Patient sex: M
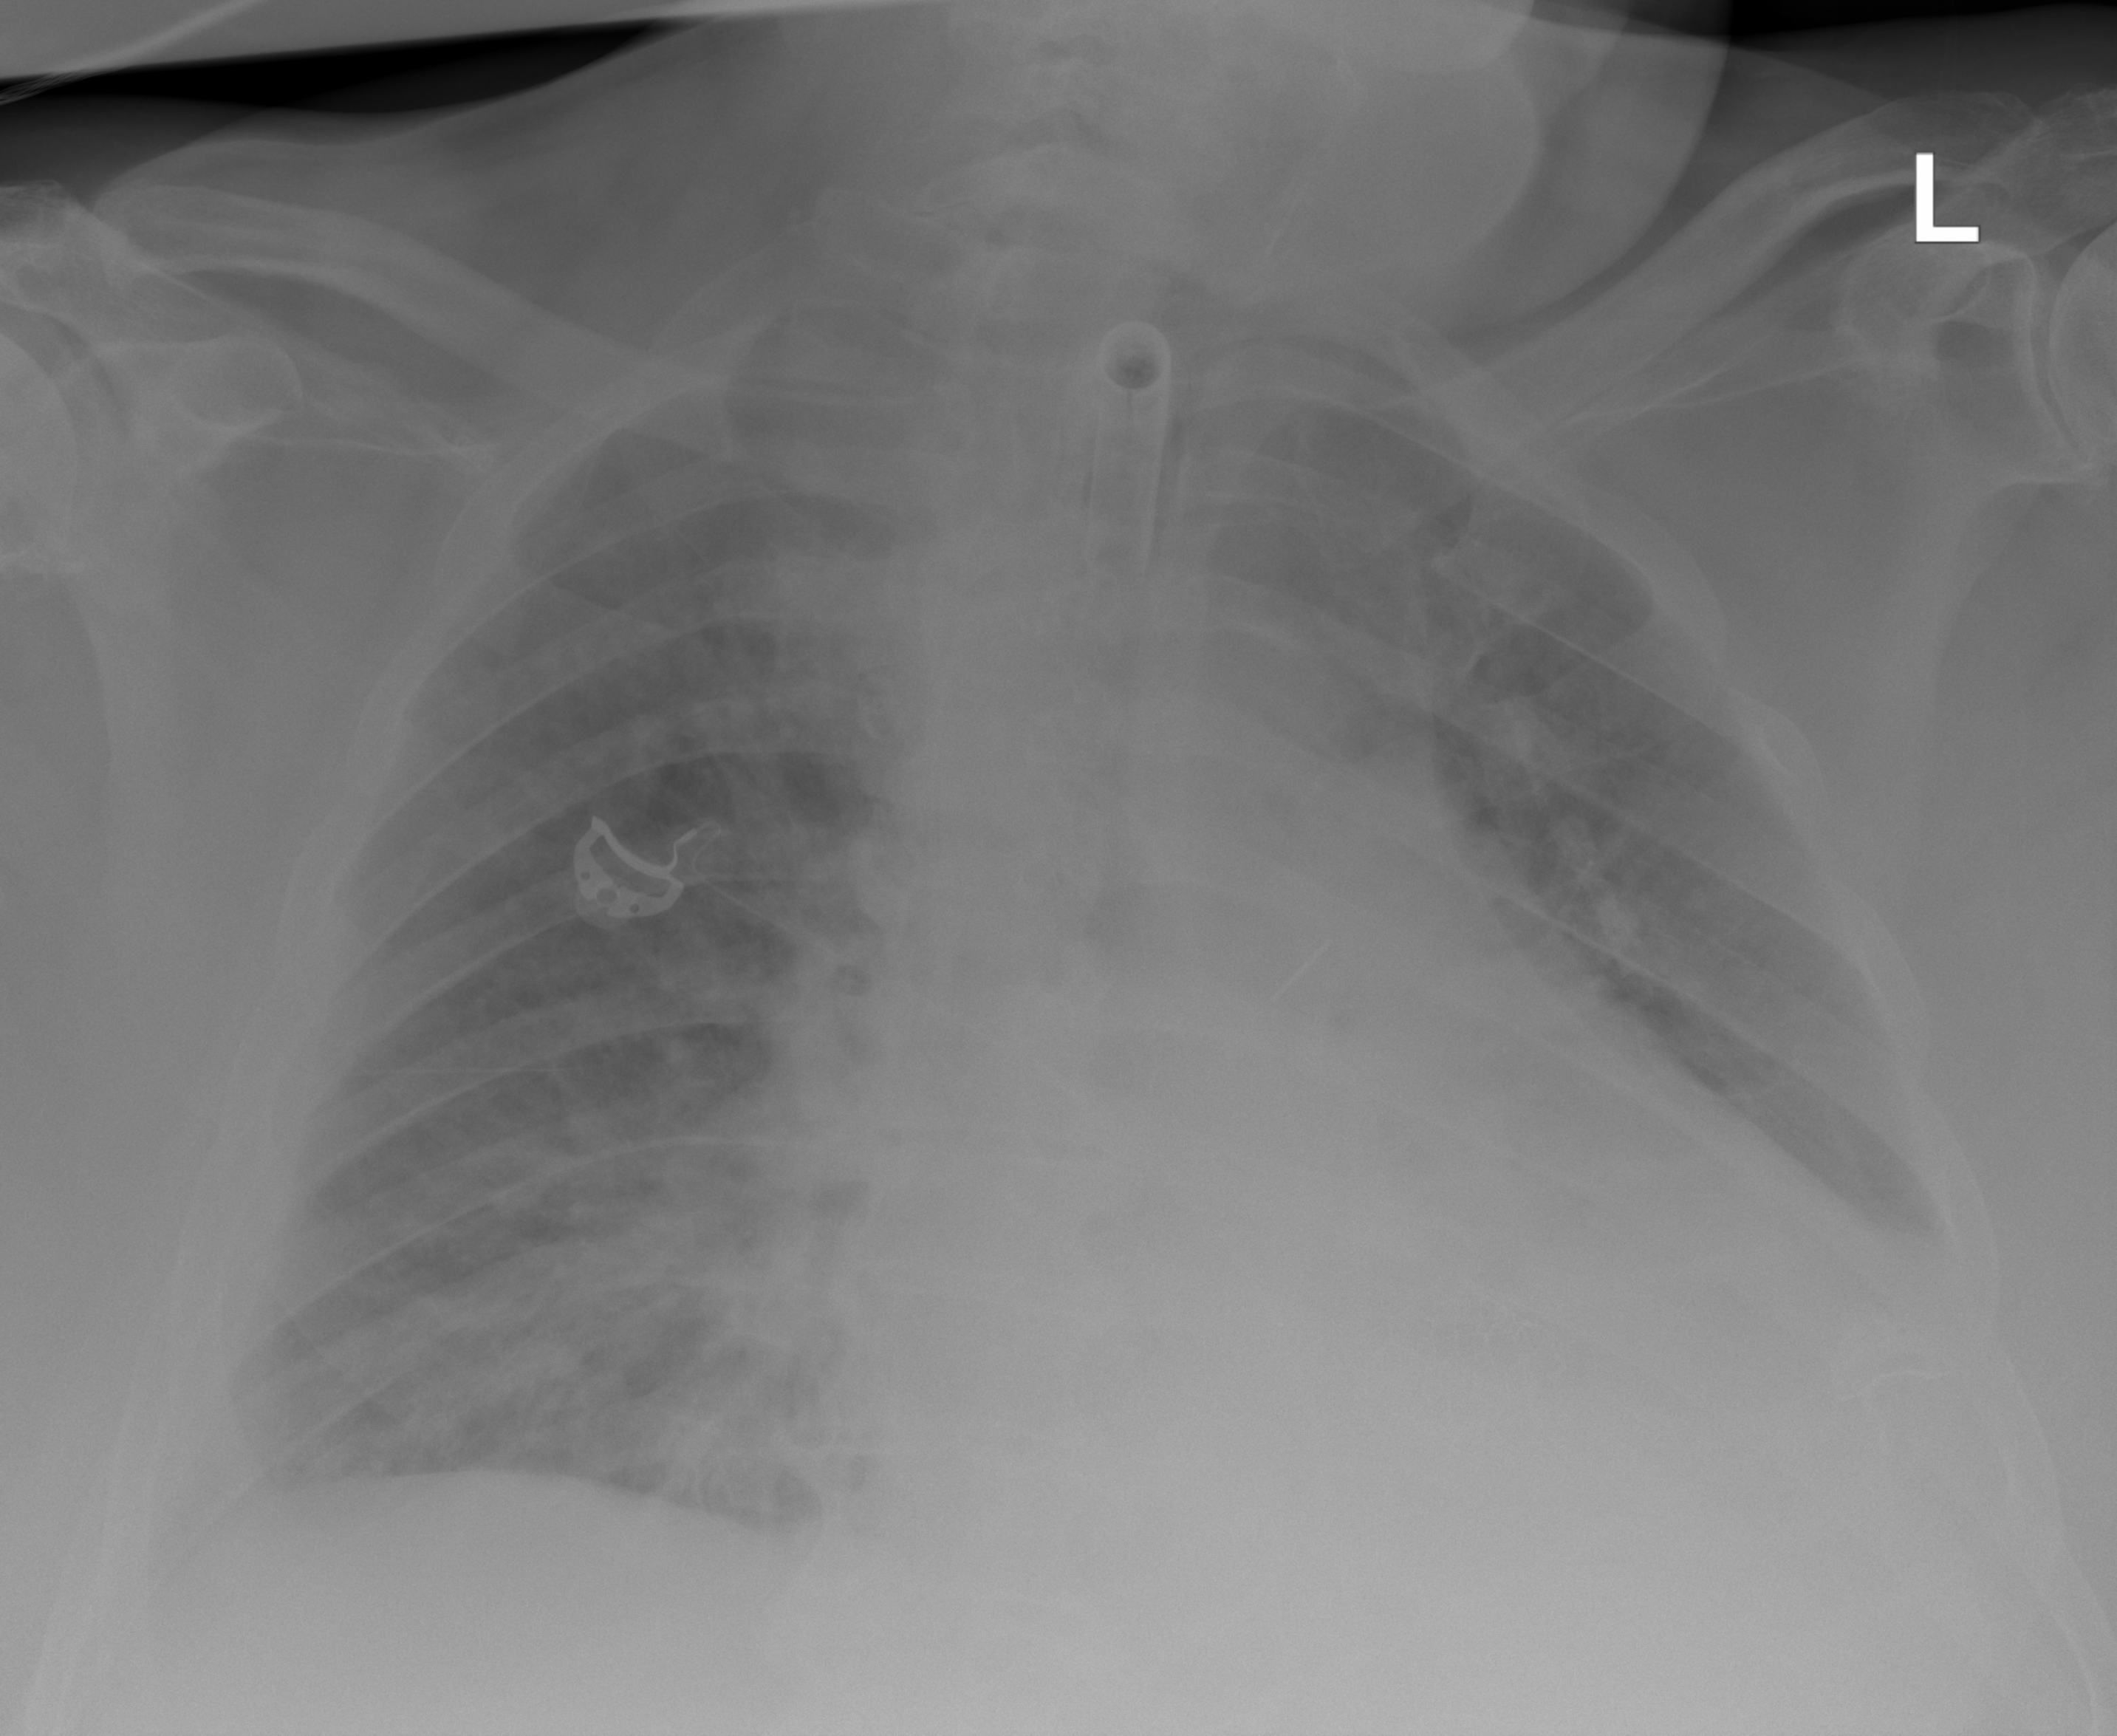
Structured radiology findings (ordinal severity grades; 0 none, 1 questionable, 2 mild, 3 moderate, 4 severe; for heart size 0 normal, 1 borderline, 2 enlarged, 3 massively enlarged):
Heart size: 2
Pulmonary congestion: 3
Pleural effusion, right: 1
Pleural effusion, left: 2
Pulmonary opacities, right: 3
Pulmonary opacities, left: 1
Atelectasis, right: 2
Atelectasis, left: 2